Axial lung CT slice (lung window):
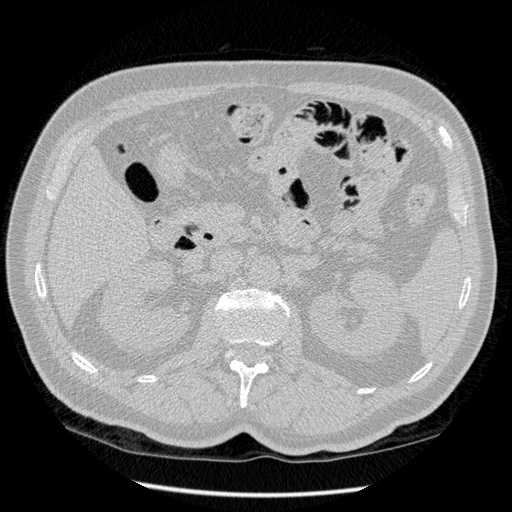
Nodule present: no